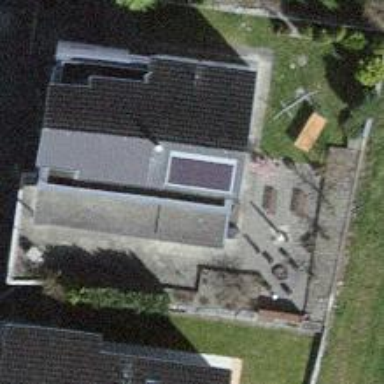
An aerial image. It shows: Solar power generator.